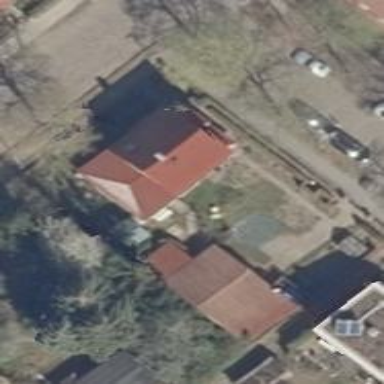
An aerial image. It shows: Simple house.